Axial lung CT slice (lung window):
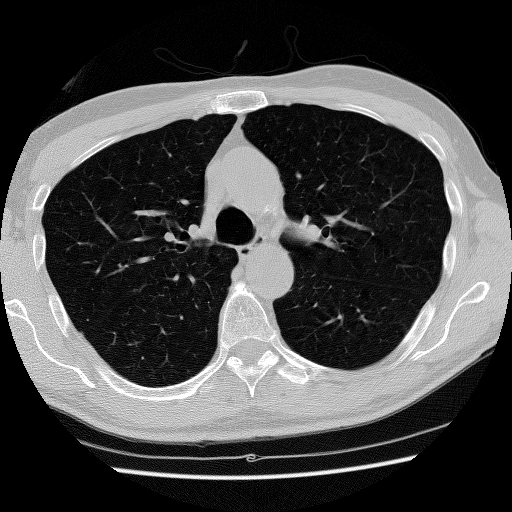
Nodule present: no